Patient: sex M, age 65
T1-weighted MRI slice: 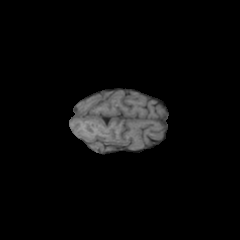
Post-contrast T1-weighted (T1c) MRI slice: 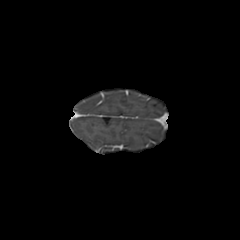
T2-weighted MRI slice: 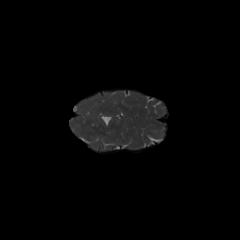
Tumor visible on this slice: no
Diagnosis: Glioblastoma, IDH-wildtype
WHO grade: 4